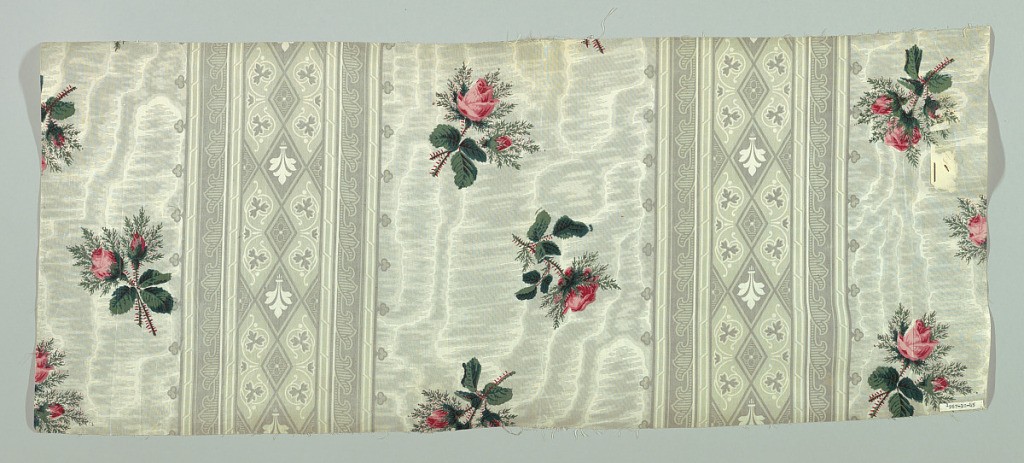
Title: Textile
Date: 1850–63
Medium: cotton Technique: printed by engraved roller and block printed
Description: Ground printed in grey in alternate stripe pattern; one stripe, molette printed in moire effect, is over-printed with scattered rose clusters in pinks and greens. Alternate stripe, probably roller printed, consists of symmetrical pattern of stylized floral motifs and diamond shapes.